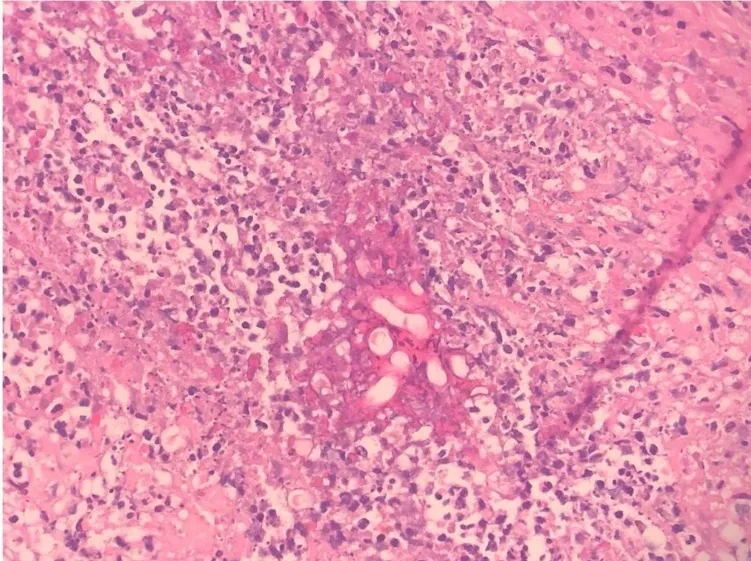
Transverse and longitudinal sections of the mass showing irregular wide hyphae with occasional septa.
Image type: pathology (h&e)